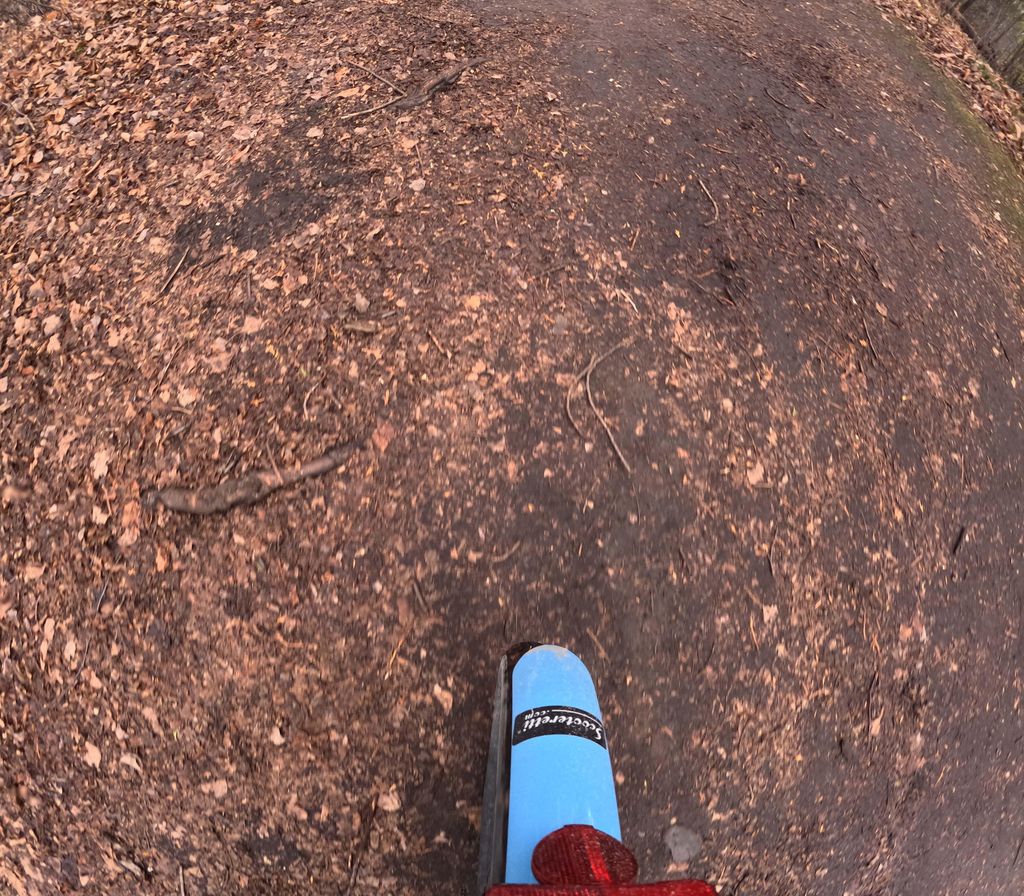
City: ottawa-gatineau